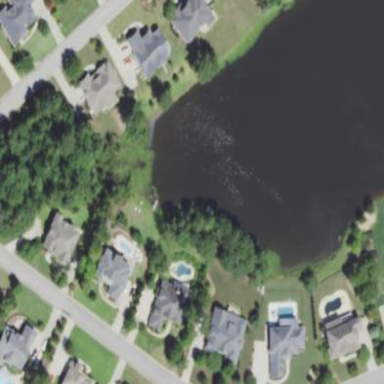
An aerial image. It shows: Pond surrounded by natural water.